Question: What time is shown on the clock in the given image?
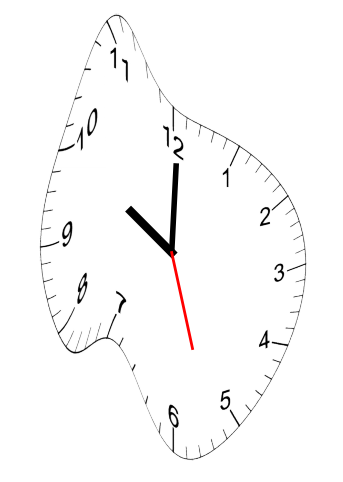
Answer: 10:00:27